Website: home-depot
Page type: billing-address
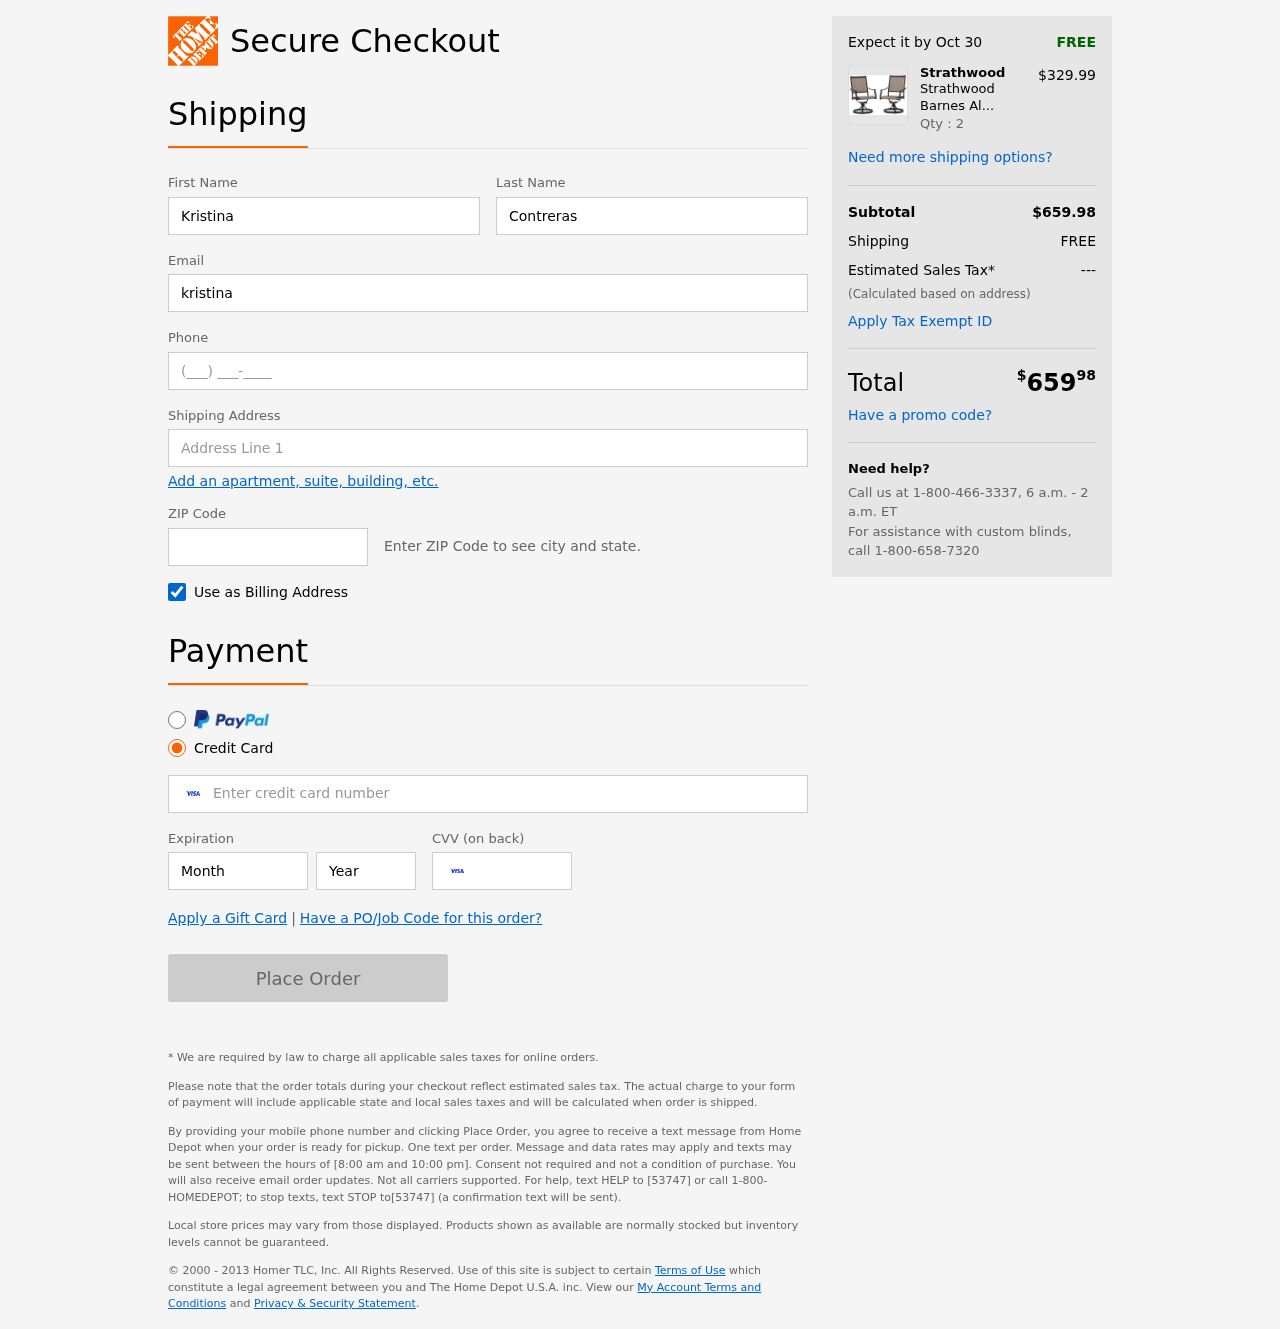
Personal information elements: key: PII_FIRSTNAME
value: Kristina
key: PII_LASTNAME
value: Contreras
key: PII_EMAIL
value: kristinacontreras@yahoo.com
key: PII_PHONE
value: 9738683974
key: PII_STREET
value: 85668 Sharon Extension
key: PII_POSTCODE
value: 45027
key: PII_CARD_NUMBER
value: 4358 8596 7468 3478
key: PII_CARD_EXPIRY_MONTH
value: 11
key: PII_CARD_CVV
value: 230
Product elements: key: PRODUCT1_BRAND
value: Strathwood
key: PRODUCT1_NAME
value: Strathwood Barnes Aluminum Swivel Rocker Chair, Set of 2
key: PRODUCT1_PRICE
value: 329.99
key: PRODUCT1_QUANTITY
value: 2
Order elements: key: ORDER_DELIVERY_DATE
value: Oct 30
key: ORDER_SUBTOTAL
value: $659.98
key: ORDER_SHIPPING_COST
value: FREE
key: ORDER_TAX
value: ---
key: ORDER_TOTAL2
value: $65998